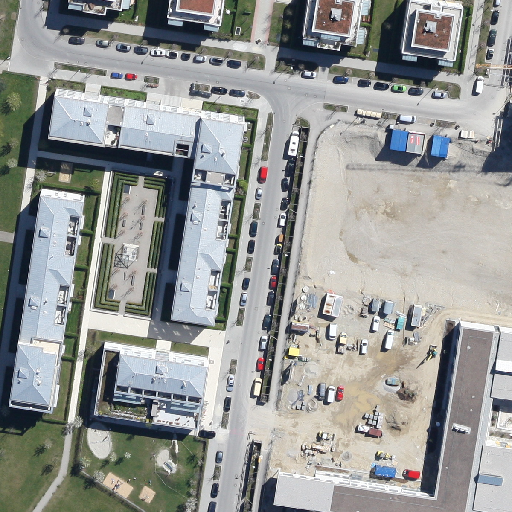
Referring expression: car in the parking area